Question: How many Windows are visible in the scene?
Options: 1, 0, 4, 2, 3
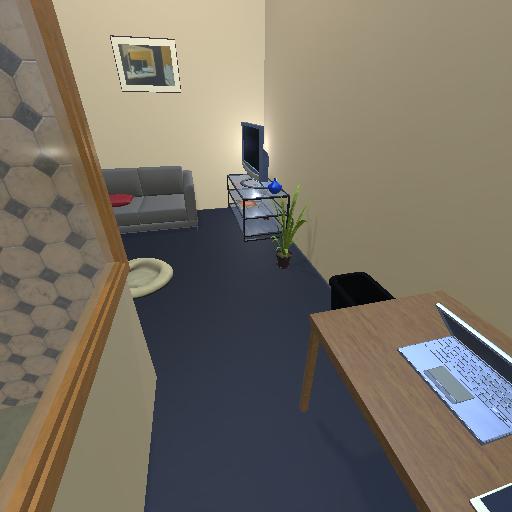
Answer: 1